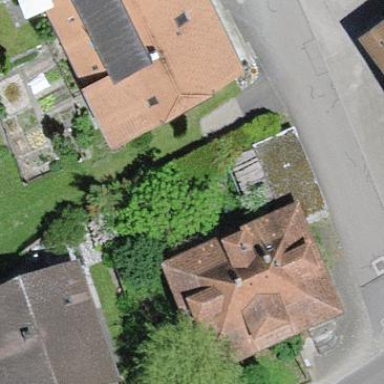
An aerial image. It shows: Residential building.